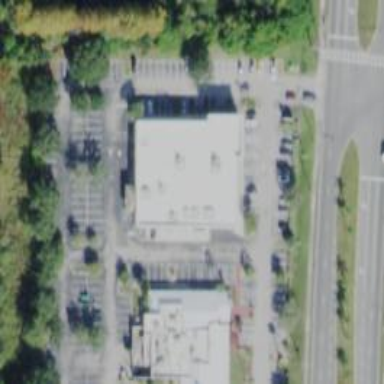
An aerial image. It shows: Pharmacy providing healthcare services.